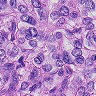
Metastatic tissue present: yes